Question: my application looks like this on my galaxy nexus:

How can I add the menu overflow button to my softkey buttons on the bottom?
Or is this the way it is supposed to work?
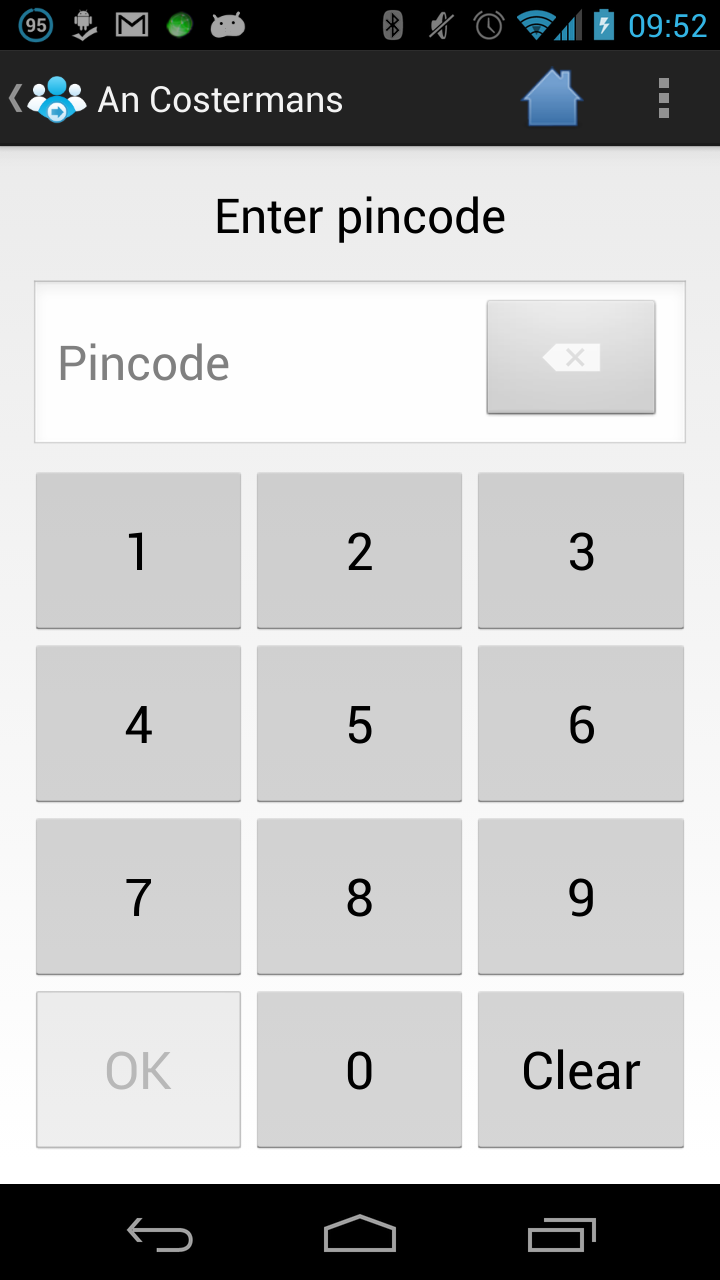
Answer: You're not supposed to manually add any button to soft key bar. When there is soft key bar at the bottom, ActionBar will add menu button at the top (as in your example - 3 dots button). If you need support for SDK<11, use ActionBarSherlock lib.